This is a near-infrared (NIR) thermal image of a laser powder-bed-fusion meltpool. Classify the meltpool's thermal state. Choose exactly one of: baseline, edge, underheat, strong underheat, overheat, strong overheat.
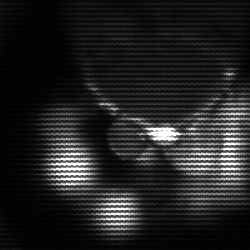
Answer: edge